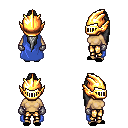
a pixel art fantasy rpg character, female body template, human, tanned skin, blue cape, gold greaves, gray extra-long topknot hairstyle, gold helm, metal gloves, black slippers, four views (front, back, left, right), 2x2 character sprite sheet, small pixel art, hard edges, no anti-aliasing